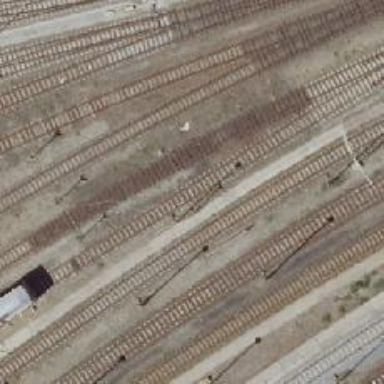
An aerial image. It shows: Railway signal.